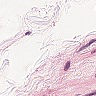
Metastatic tissue present: no